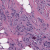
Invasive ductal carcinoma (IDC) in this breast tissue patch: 1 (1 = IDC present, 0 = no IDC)